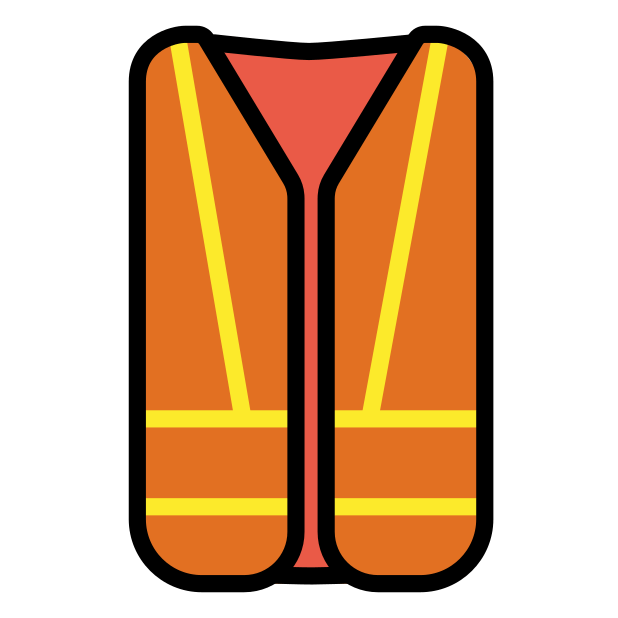
safety vest